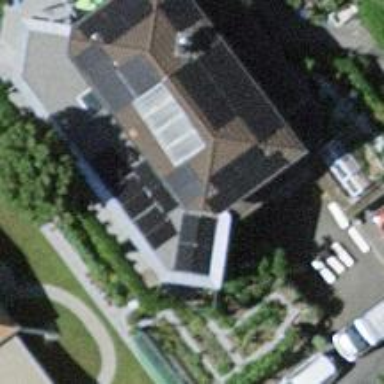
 consisting of solar photovoltaic panels."